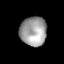
Tissue: lung
Cell type: Epithelial cells
Senescence score: 0.2057
Nuclear area (px): 757
Mean DAPI intensity: 158.921